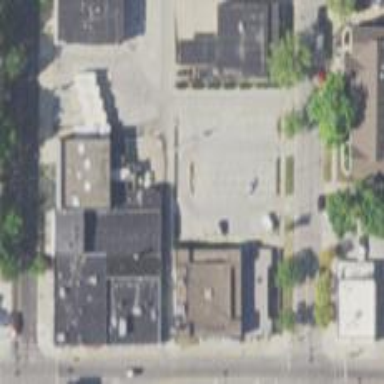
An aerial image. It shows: Alley classified as service road.